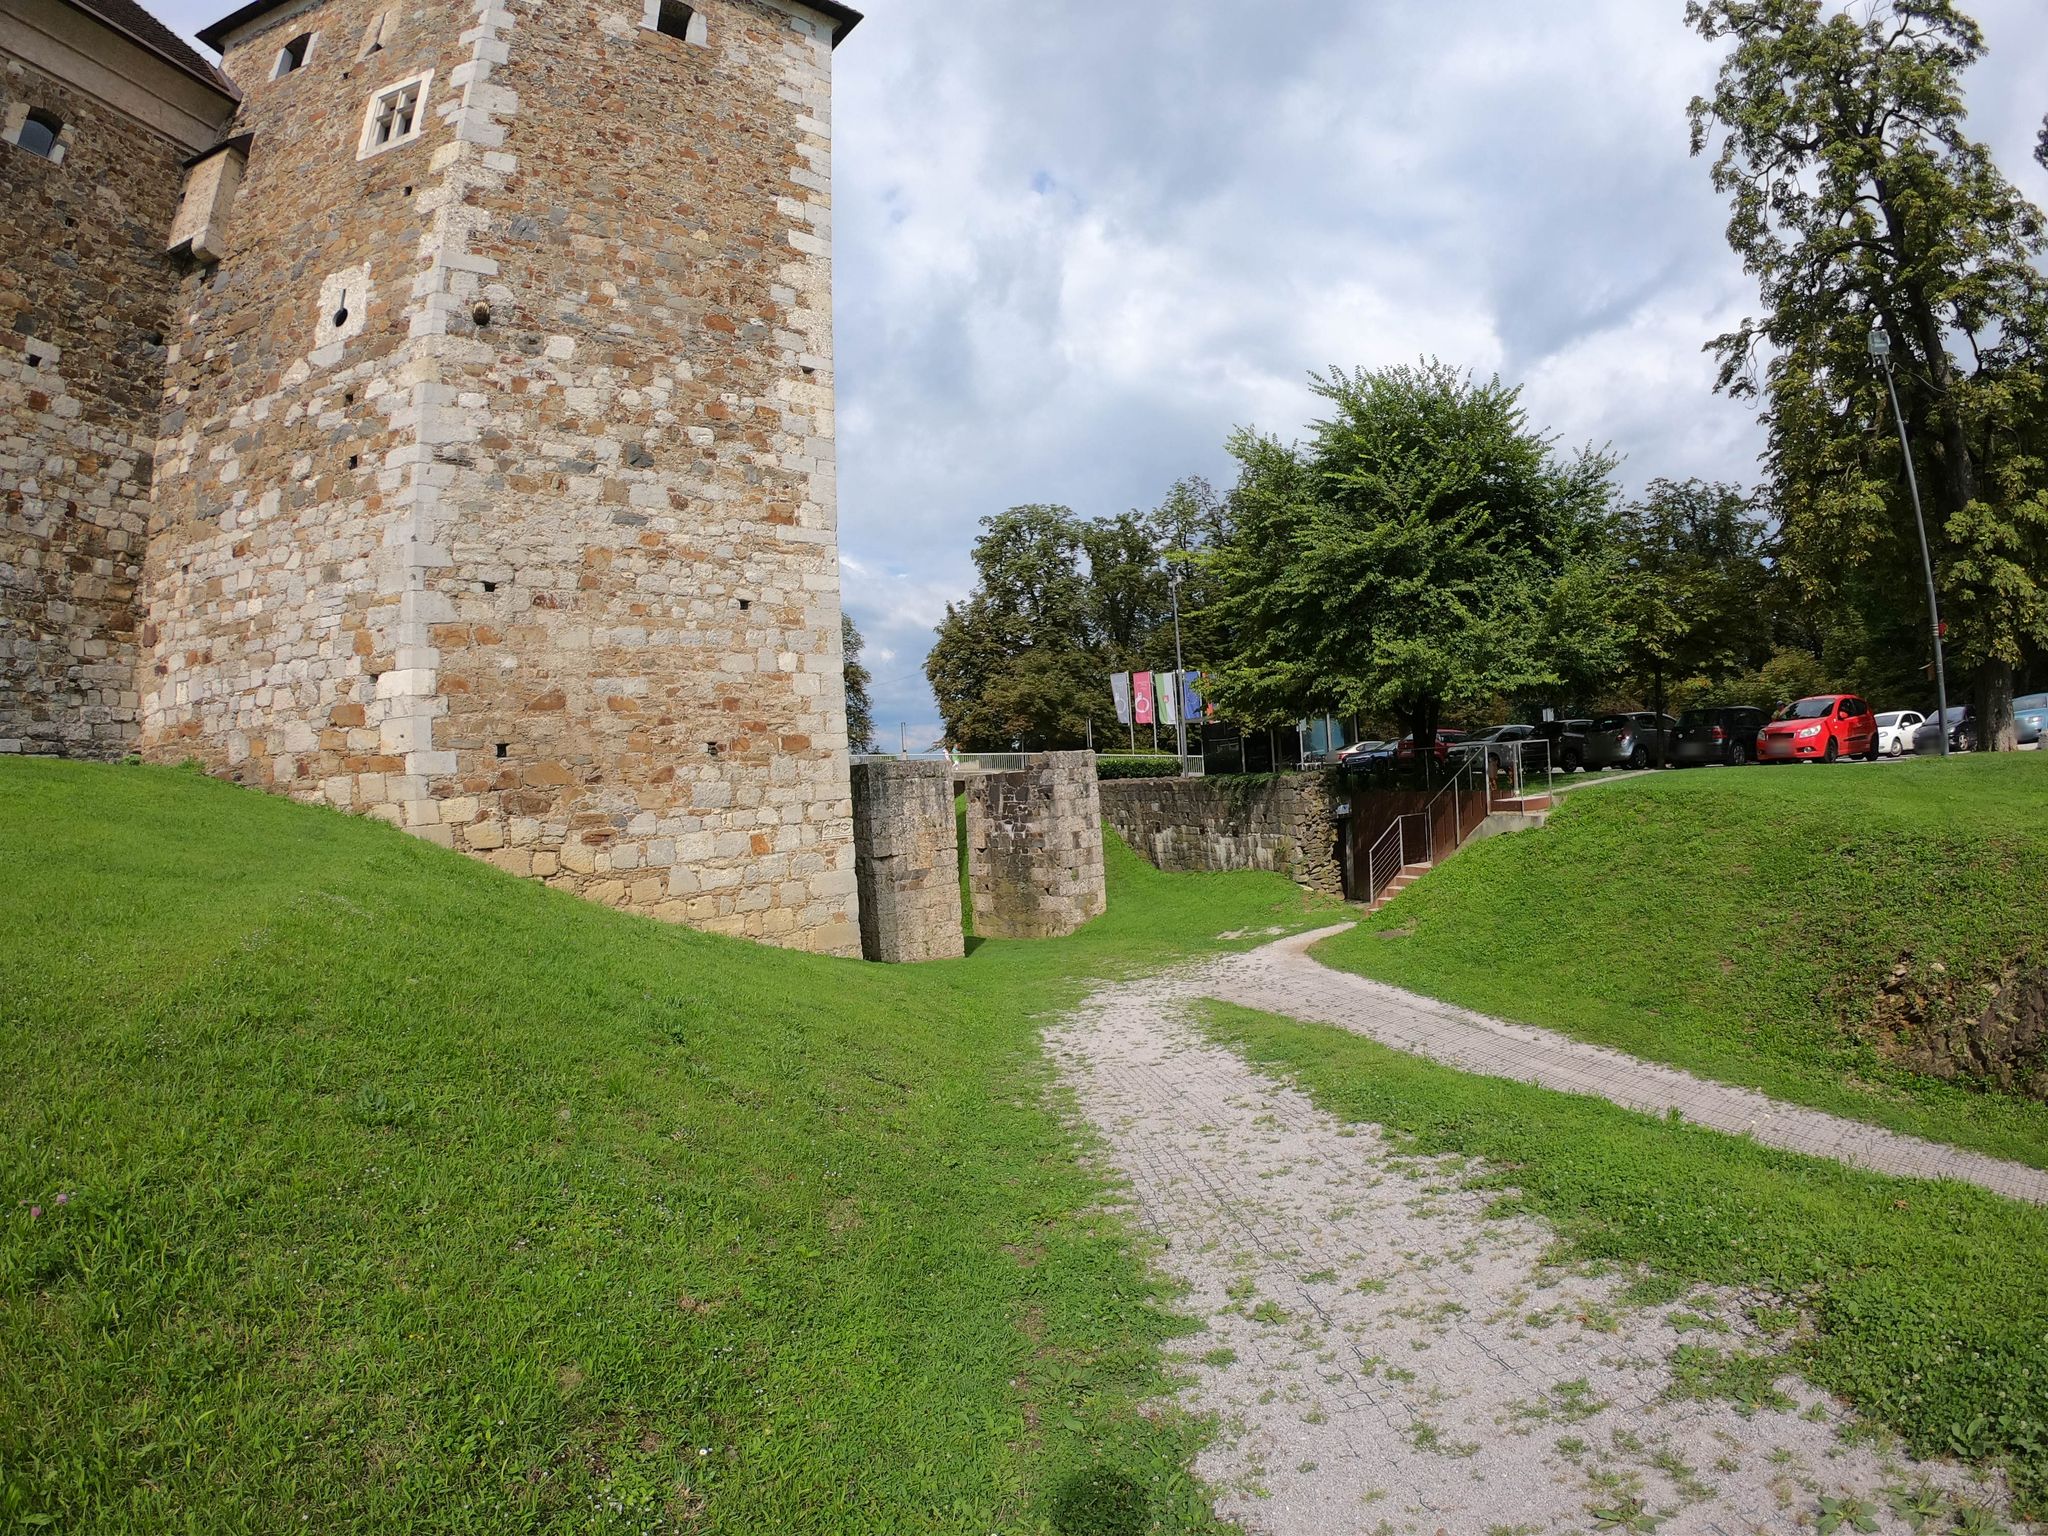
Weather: cloudy
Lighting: day
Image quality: good
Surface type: walking surface
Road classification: footway
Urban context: urban centre
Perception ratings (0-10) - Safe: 4.82, Lively: 5.92, Beautiful: 7.61, Boring: 8.23, Depressing: 1.5, Wealthy: 4.09